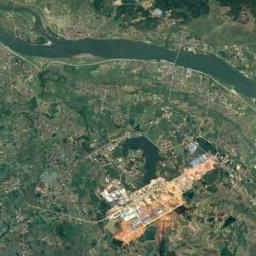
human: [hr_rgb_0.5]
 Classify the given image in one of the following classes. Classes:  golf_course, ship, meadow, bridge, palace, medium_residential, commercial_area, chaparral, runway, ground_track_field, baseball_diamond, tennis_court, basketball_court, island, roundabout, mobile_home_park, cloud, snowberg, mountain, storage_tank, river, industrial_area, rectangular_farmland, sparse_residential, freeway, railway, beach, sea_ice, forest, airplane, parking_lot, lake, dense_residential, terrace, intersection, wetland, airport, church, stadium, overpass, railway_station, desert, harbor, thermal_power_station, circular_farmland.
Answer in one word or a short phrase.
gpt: river